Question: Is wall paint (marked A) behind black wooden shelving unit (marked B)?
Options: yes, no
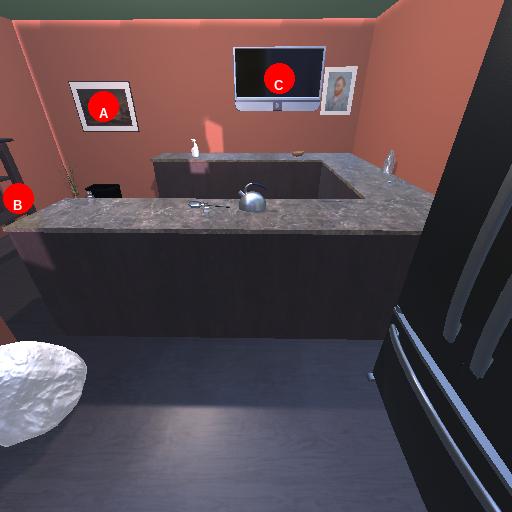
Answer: yes